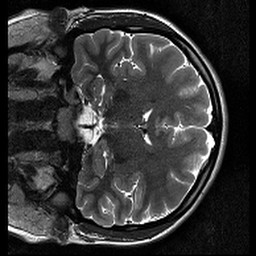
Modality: T2w
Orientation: coronal
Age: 22
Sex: female
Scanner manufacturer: siemens
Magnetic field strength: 3 T
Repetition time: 11.39 s
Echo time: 0.09 s